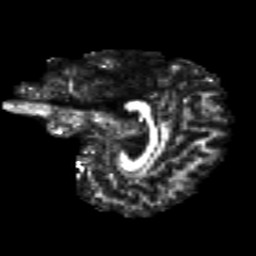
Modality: FA
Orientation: sagittal
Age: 26
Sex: female
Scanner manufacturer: siemens
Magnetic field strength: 3 T
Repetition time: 8.8 s
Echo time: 0.085 s